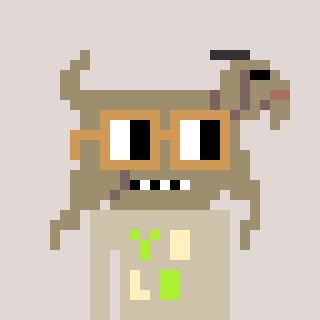
a pixel art character with square brown glasses, a goat-shaped head and a bege-colored body on a warm background